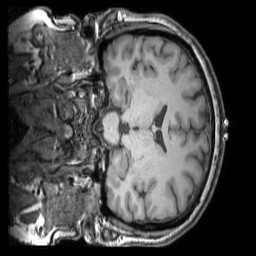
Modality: T1w
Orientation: coronal
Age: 46
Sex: female
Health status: ill
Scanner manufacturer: siemens
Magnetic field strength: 3 T
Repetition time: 1.75 s
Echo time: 0.00418 s